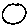
Label: circle